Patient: sex F, age 64
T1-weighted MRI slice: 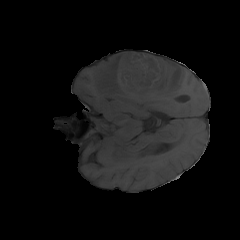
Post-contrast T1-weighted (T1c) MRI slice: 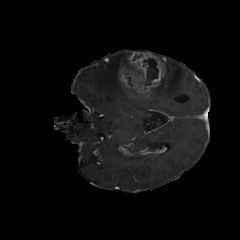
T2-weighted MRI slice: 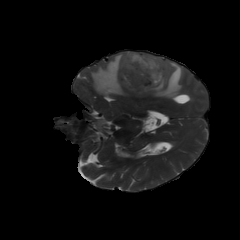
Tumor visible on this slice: yes
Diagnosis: Glioblastoma, IDH-wildtype
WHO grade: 4